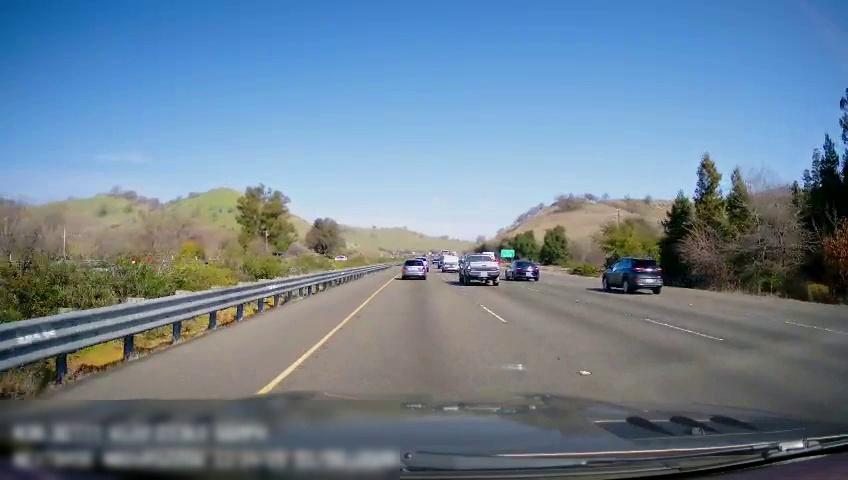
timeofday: Day
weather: Sunny
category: Drivable Space
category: Vehicles | Car
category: Vehicles | SUV
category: Vehicles | Truck
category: Vehicles | Truck
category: Vehicles | Car
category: Vehicles | SUV
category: Vehicles | Van
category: Vehicles | Truck
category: Vehicles | SUV
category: Lanes | Current Lane
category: Lanes | Current Lane
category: Lanes | Alternate Lane
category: Lanes | Alternate Lane
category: Traffic | Signs